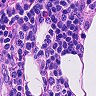
Metastatic tissue present: no